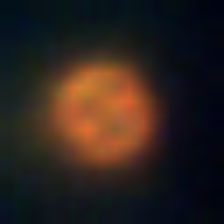
Taxon: NanoPlankton
Group: Other